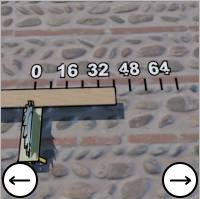
Task: length
Answer: 40
First scale value: 16.0